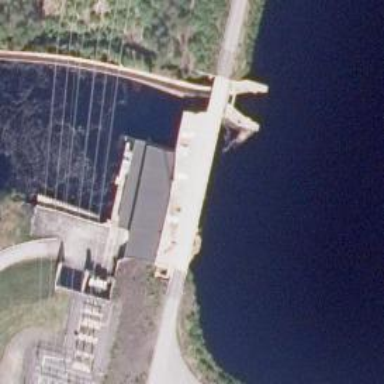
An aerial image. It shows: Hydro power generator.